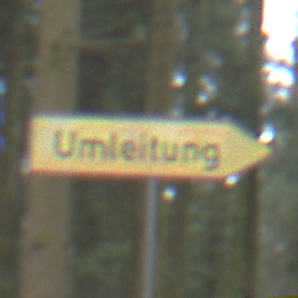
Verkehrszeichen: UmleitungswegweiserRechtsweisend
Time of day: Midday
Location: Outdoor (Nature)
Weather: Overcast
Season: NotSpecified
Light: Natural